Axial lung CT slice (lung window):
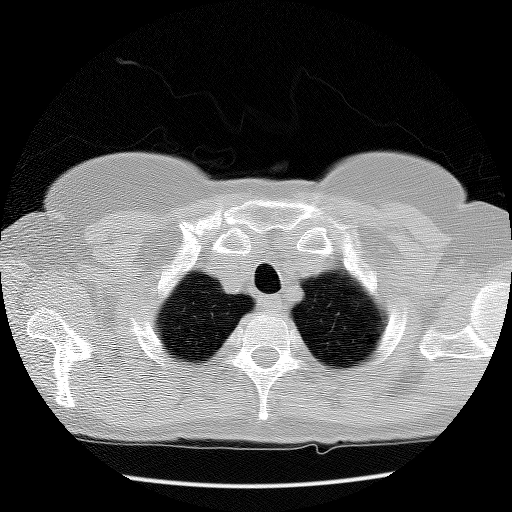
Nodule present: no